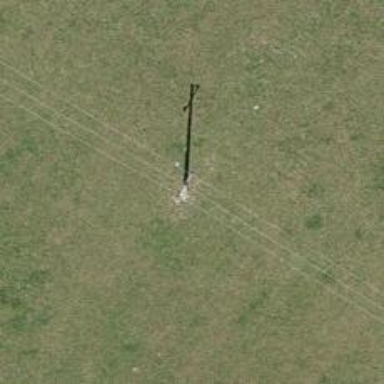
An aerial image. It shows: Minor power line with three cables.